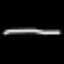
Label: line